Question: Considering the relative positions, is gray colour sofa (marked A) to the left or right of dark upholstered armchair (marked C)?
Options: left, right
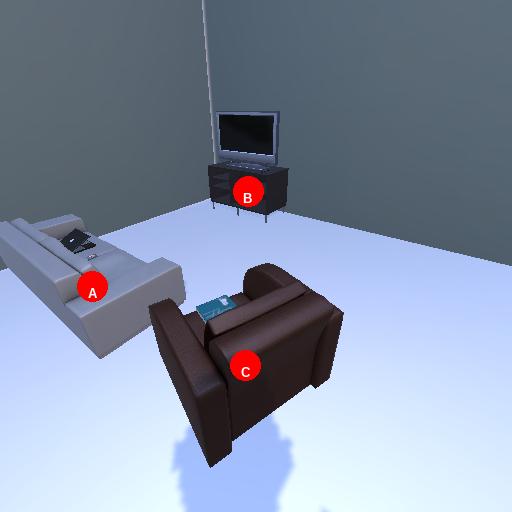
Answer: left